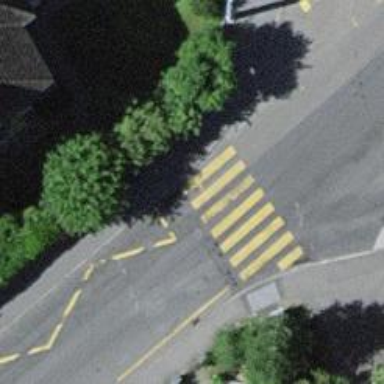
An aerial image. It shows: Footway with asphalt surface featuring zebra crossing.